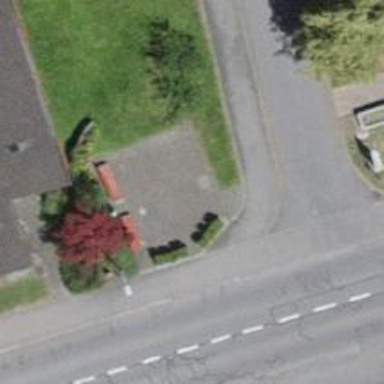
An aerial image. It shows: Red bench.